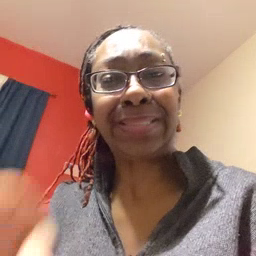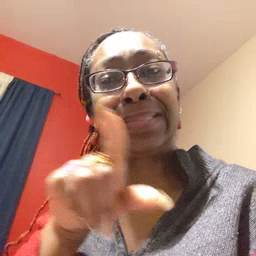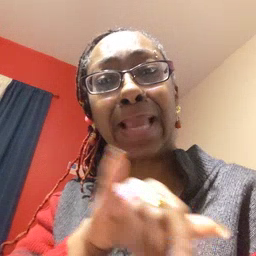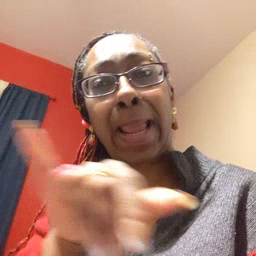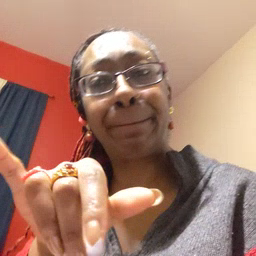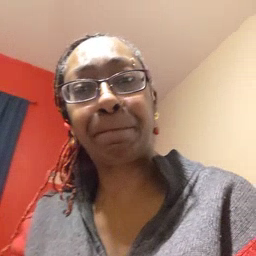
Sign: same